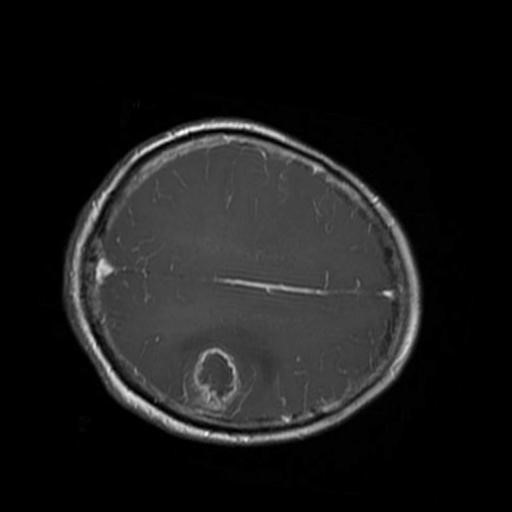
Label: brain_glioma